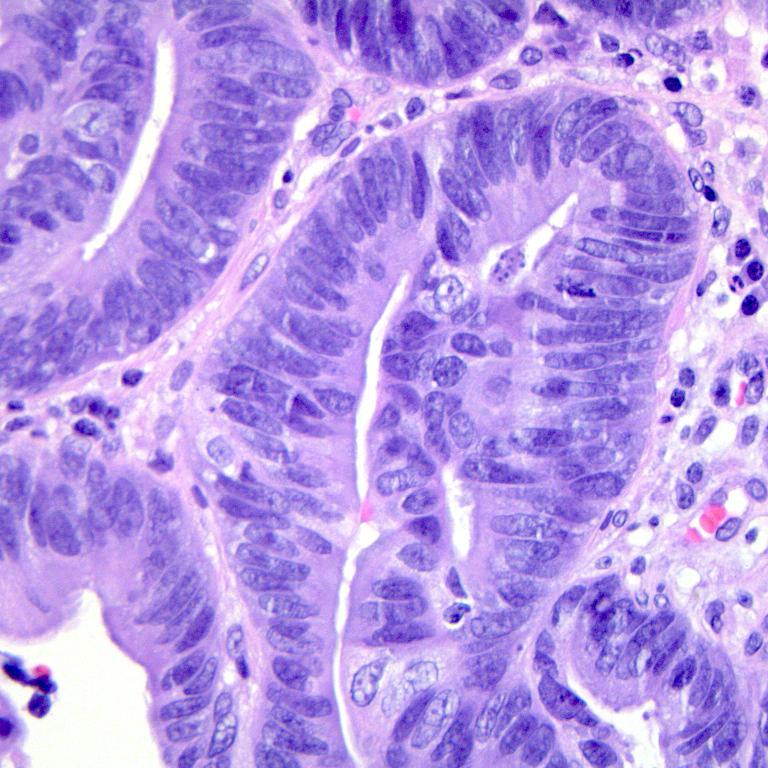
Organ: colon
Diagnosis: adenocarcinomas